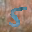
Label: 5